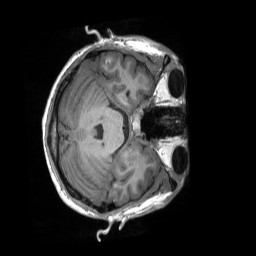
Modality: T1w
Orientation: axial
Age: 18
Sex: male
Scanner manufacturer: siemens
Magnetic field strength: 3 T
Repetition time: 2.3 s
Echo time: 0.00232 s